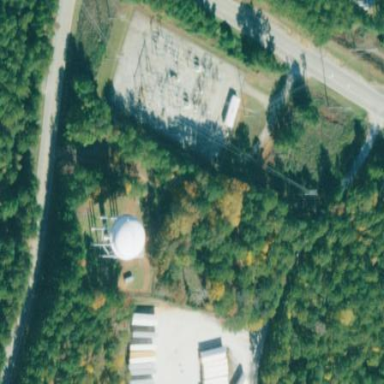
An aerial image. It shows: Distribution level power substation surrounded by fence.